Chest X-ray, AP view. Patient: 59 years old, sex F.
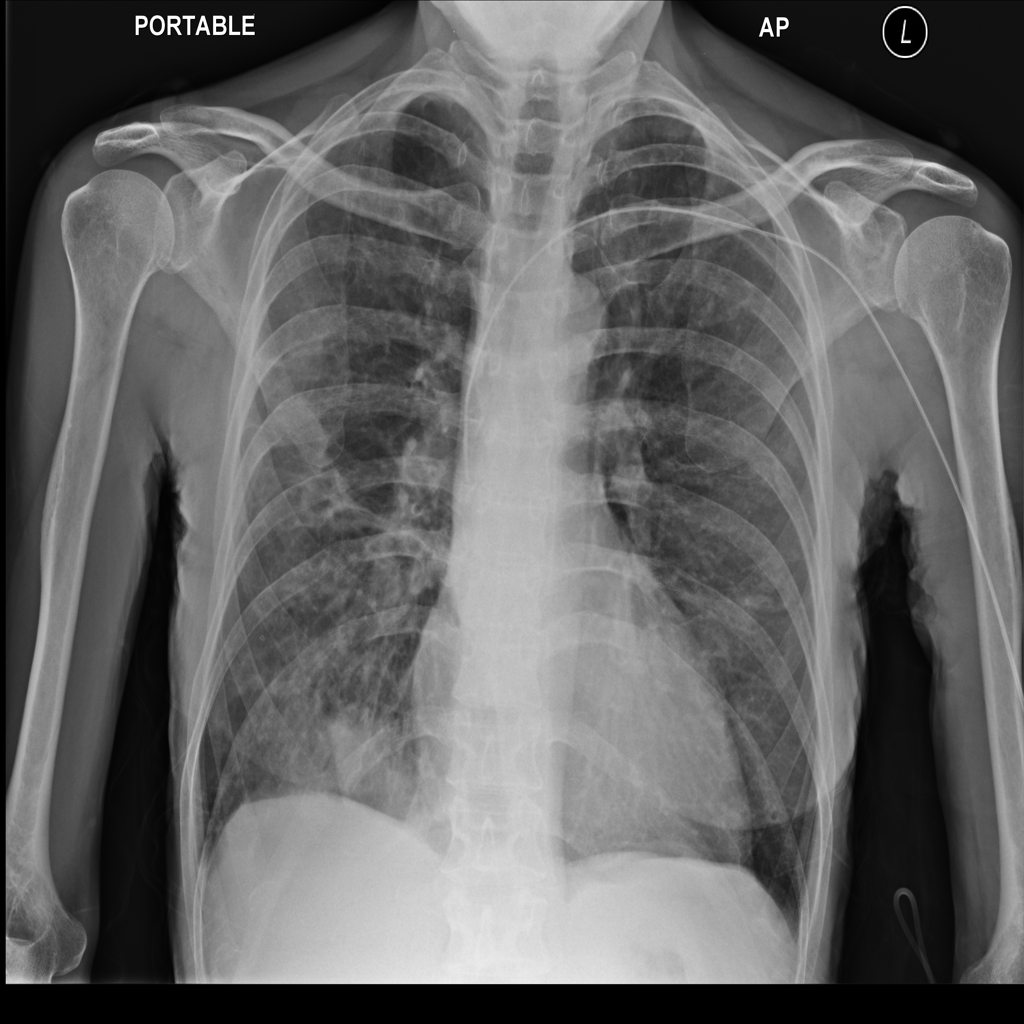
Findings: Consolidation